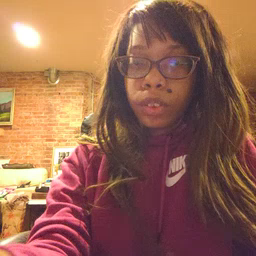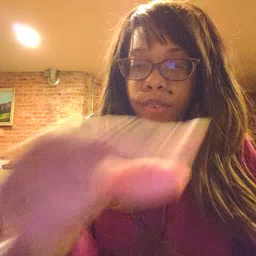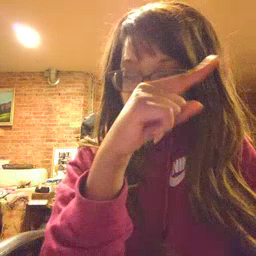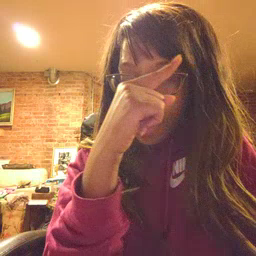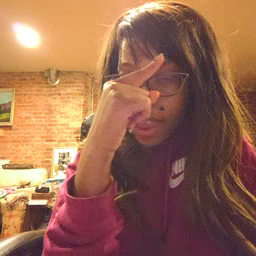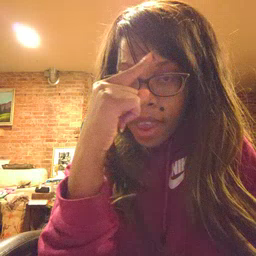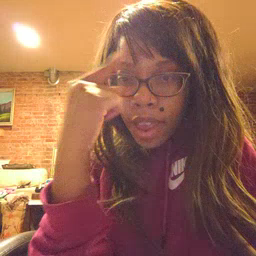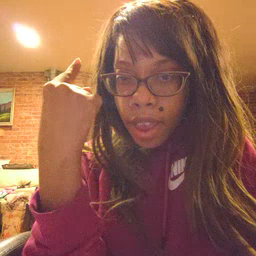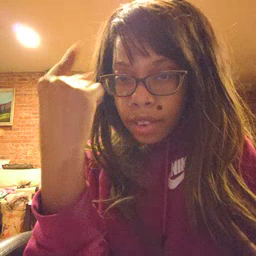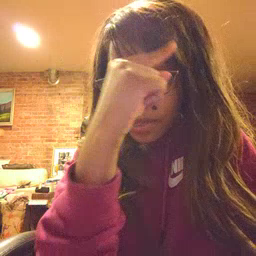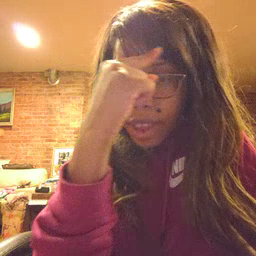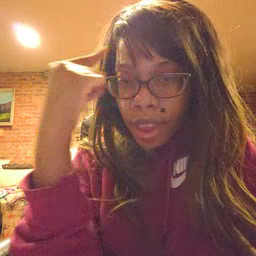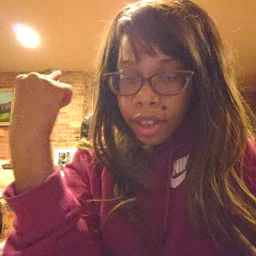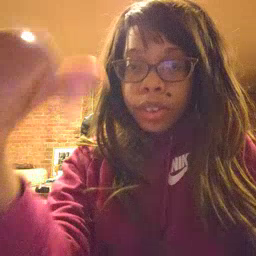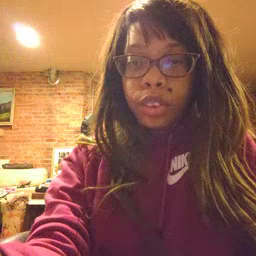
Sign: black